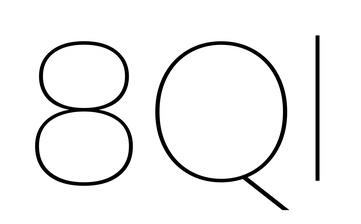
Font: Poppins-Thin